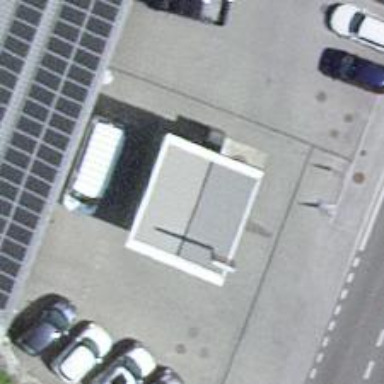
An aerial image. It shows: Fuel station.